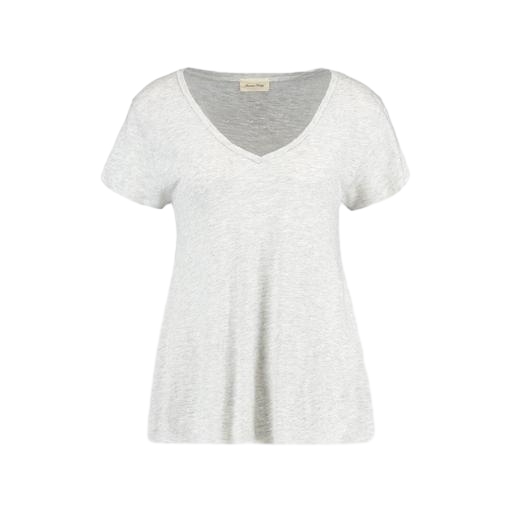
gray esme boyfriend v-neck tee, gray miranda tee, gray swing tee, white background